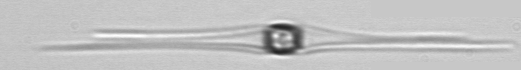
Label: Chaetoceros_danicus